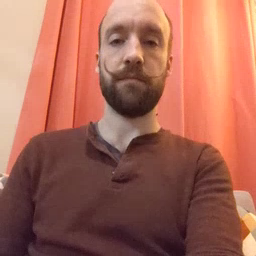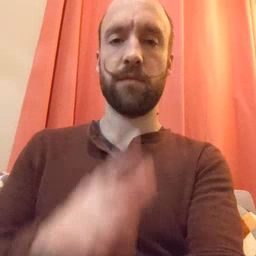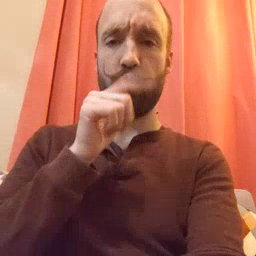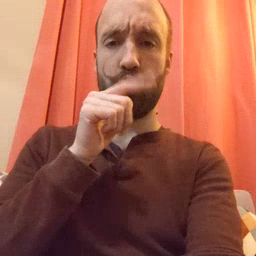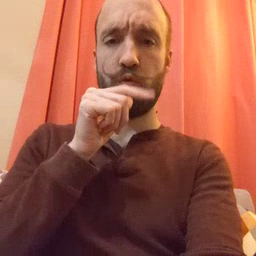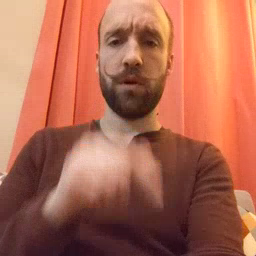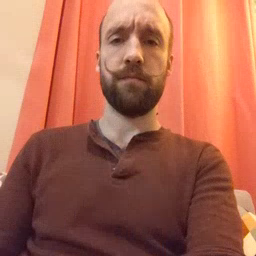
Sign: who